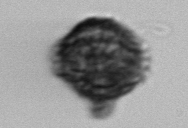
Label: Gonyaulax